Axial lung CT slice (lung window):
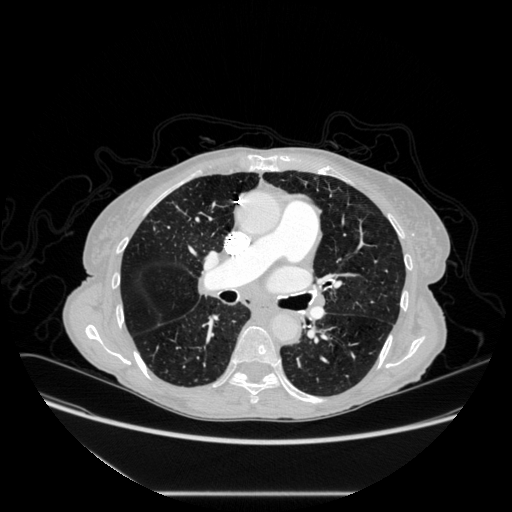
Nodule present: no